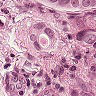
Metastatic tissue present: yes